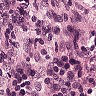
Metastatic tissue present: no